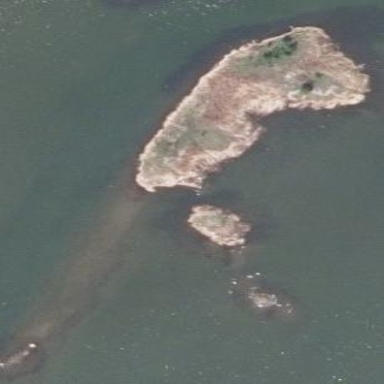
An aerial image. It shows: Islet located along the natural coastline.